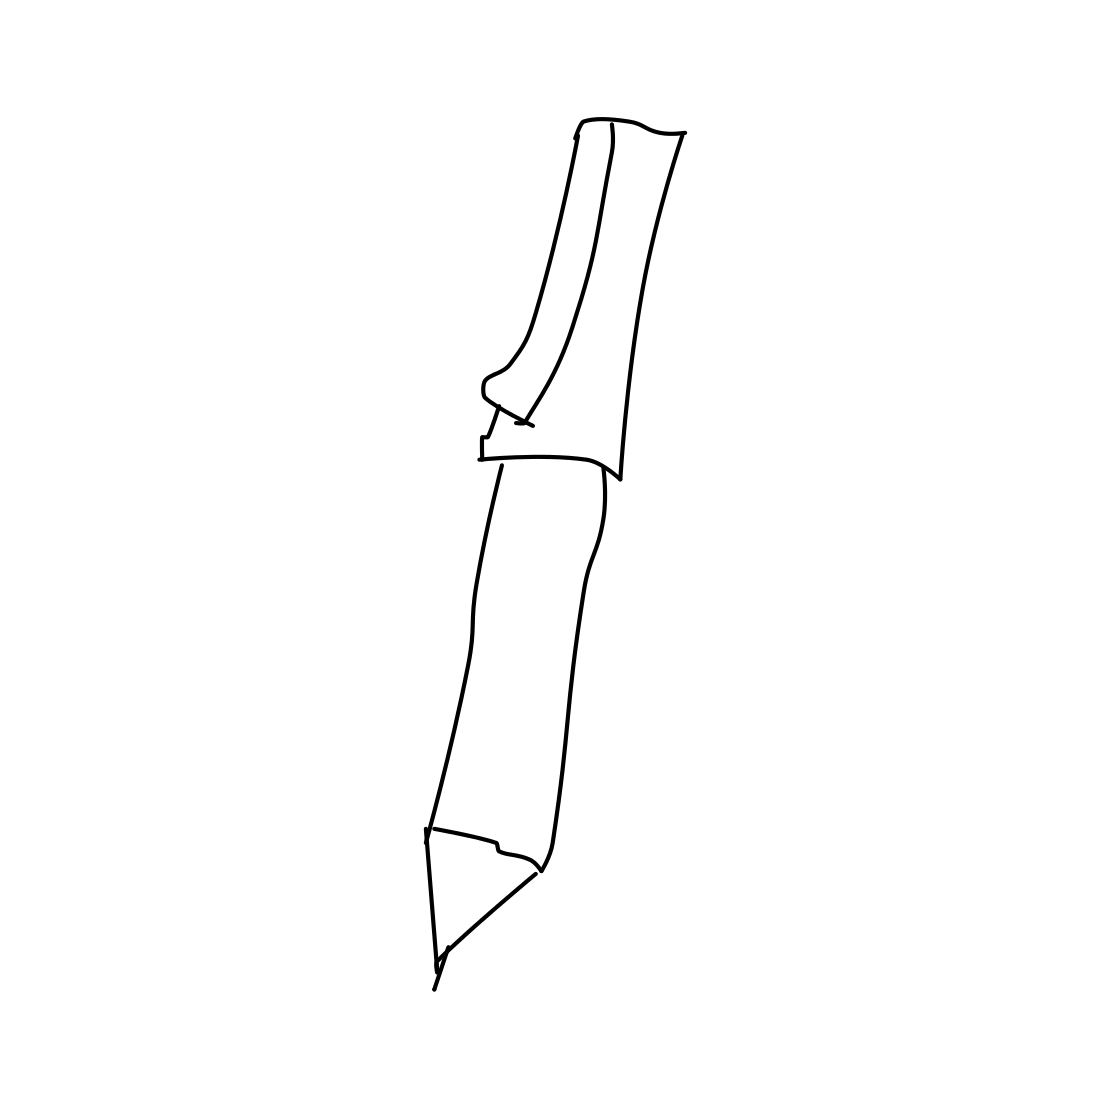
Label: pen